Question: In the 10th video of the Laracasts tutorial, the author runs a functional test that turns green:

where 't' is an alias for 'vendor/bin/codecept run functional' in the Vagrant 'vm'.
However, when I run the same test, it turns red:
'''
vagrant@homestead:~/larabook$ vendor/bin/codecept run functional
Codeception PHP Testing Framework v2.0.7
Powered by PHPUnit 4.3.4 by Sebastian Bergmann.
Functional Tests (1) ----------------------------------------------------------------------------------------
Trying to sign up for a Larabook account (SignUpCept) Error
-------------------------------------------------------------------------------------------------------------
Time: 3.56 seconds, Memory: 18.75Mb
There was 1 error:
---------
1) Failed to sign up for a larabook account in SignUpCept (/home/vagrant/larabook/tests/functional/SignUpCept.php)
Couldn't click "Sign Up":
Laracasts\Validation\FormValidationException: Validation failed
Scenario Steps:
9. I click "Sign Up"
8. I fill field "Password Confirmation:","demo"
7. I fill field "Password:","demo"
6. I fill field "Email:","john@example.com"
5. I fill field "Username:","JohnDoe"
4. I see current url equals "/register"
3. I click "Sign Up!"
FAILURES!
Tests: 1, Assertions: 1, Errors: 1.
'''
Here is the content of my 'SignUpCept.php' file:
'''
<?php
$I = new FunctionalTester($scenario);
$I->am('a guest');
$I->wantTo('sign up for a Larabook account');
$I->amOnPage('/');
$I->click('Sign Up!');
$I->seeCurrentUrlEquals('/register');
$I->fillField('Username:', "JohnDoe");
$I->fillField('Email:', "john@example.com");
$I->fillField('Password:', "demo");
$I->fillField('Password Confirmation:', "demo");
$I->click('Sign Up');
$I->seeCurrentUrlEquals('');
$I->see('Welcome to Larabook!');
$I->seeRecord('users', [
'username' => 'JohnDoe',
'email' => 'john@example.com'
]);
$I->assertTrue(Auth::check());
'''
I must be missing something, but I cannot figure out what.
Any idea?
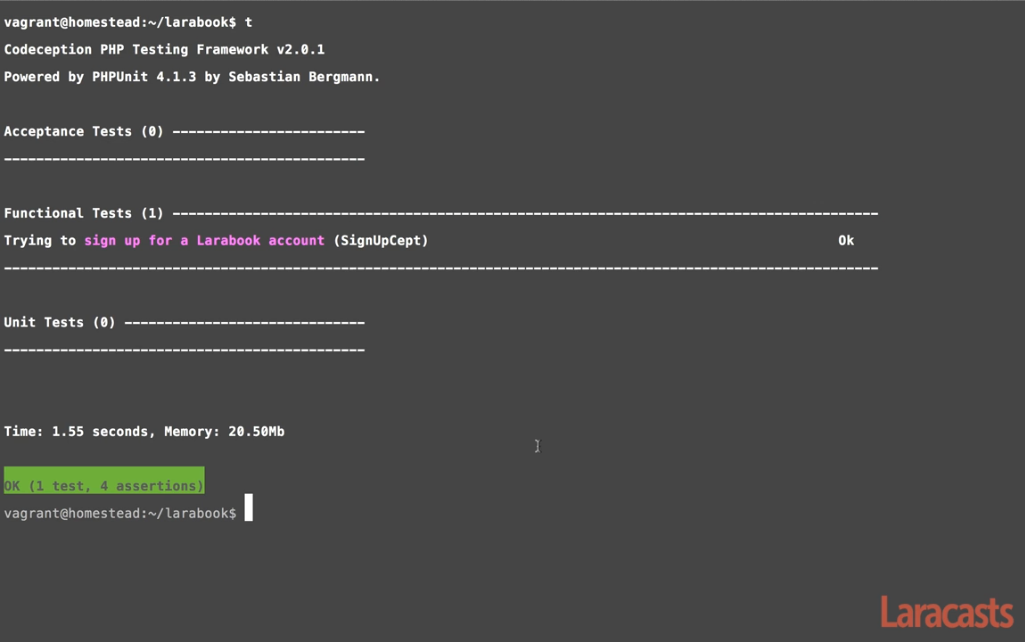
Answer: The problem was coming from the fact that the test was using the same data (username, email and password) as a user that was already in the database.
Since the validation checks the uniqueness of each new user, the test was failing.
I just removed the existing user from the database and the test passed.